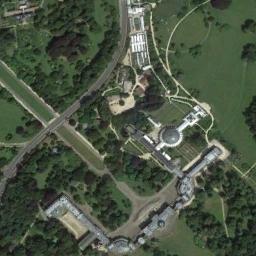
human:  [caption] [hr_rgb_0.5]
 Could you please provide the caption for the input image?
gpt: There are some trees near the palace .

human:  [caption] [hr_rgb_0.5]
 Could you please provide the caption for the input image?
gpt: The palace on the lawn has a dome palace and some other palaces .

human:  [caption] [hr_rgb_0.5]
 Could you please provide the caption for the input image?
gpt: Half of the roof of this palace is red .

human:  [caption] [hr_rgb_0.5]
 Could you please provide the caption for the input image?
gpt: The palace is on the grass surrounded by trees .

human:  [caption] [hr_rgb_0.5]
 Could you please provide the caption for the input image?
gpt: There are green trees and meadows around the palace .